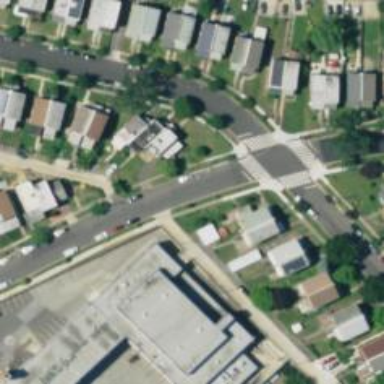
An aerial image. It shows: Alley classified as service road.